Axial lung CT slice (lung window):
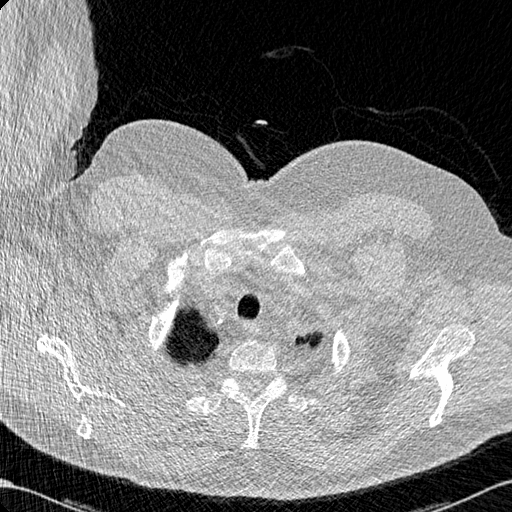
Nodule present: no